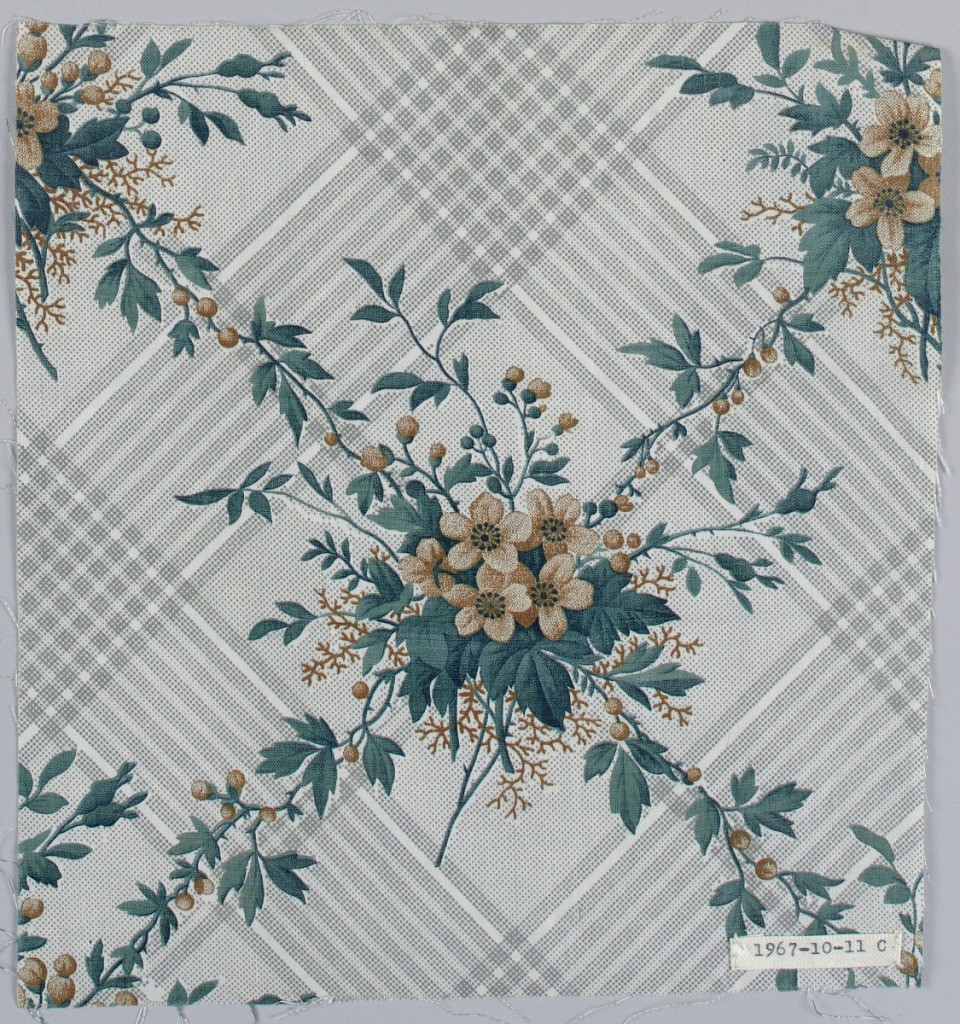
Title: Textile
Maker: Schwartz-Huguenin
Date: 1851–63
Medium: cotton Technique: printed by engraved roller on plain weave
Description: Seven pieces, same design, different colors. A) Ground printed by "molette" in diamond-shaped design of stripes composed of minute dots in pale blue. Flower clusters in rose and dull greens, printed over background. B) Grey ground and flowers, strong green leaves. C) Grey ground, flowers old rose with green foliage. D) Grey ground, blue flowers, grey foliage. E) grey ground, grey flowers, blue-green foliage. F) lighter grey ground, flowers with strong green foliage. G) Greey ground, blue flowers, green foliage.